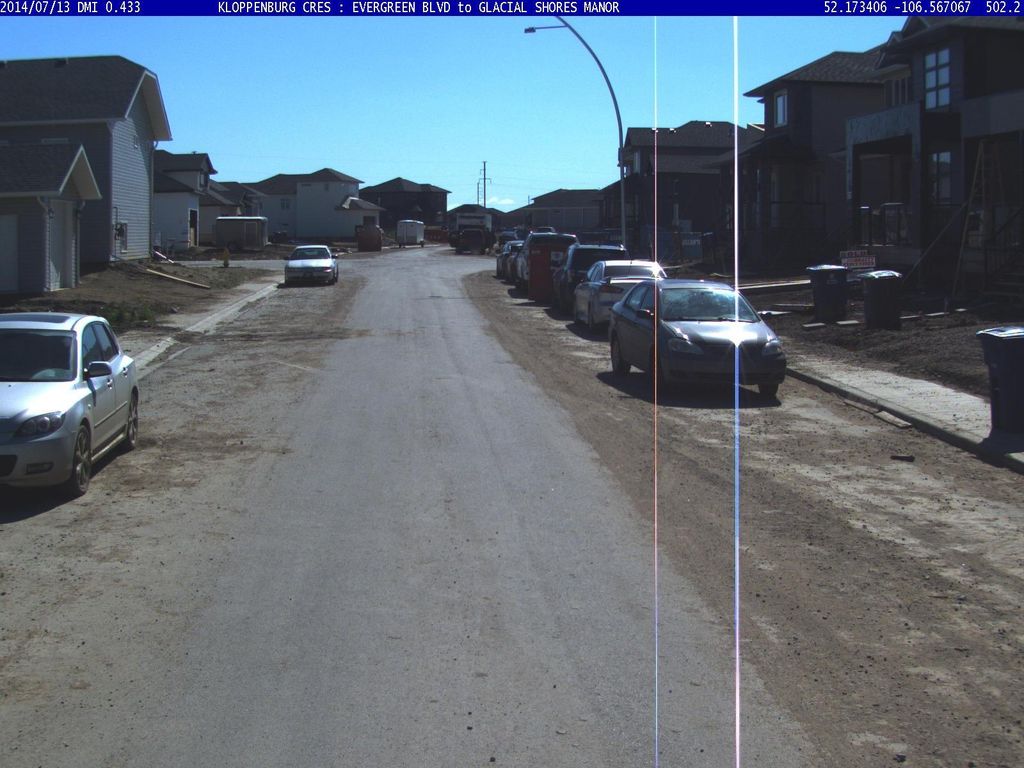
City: saskatoon